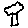
Label: tree